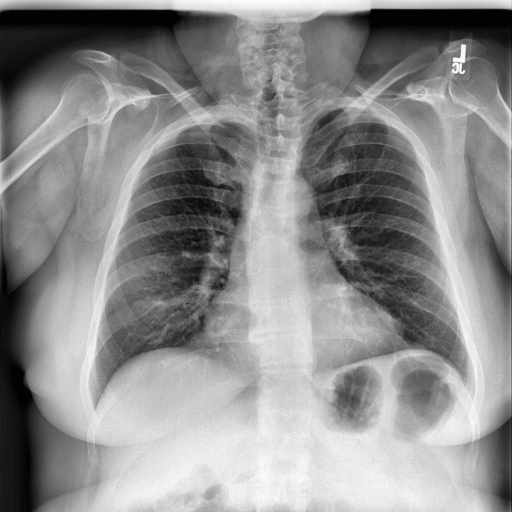
Finding: NORMAL